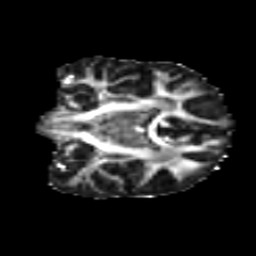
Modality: FA
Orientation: coronal
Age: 17
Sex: male
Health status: ill
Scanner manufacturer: ge
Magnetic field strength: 3 T
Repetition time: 6.863 s
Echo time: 0.0808 s